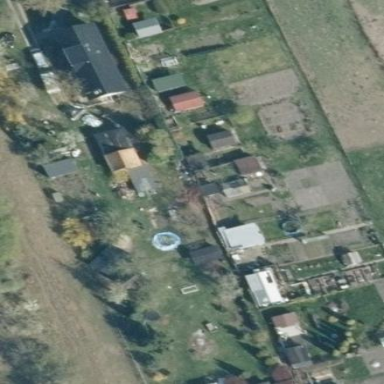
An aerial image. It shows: Allotments area.